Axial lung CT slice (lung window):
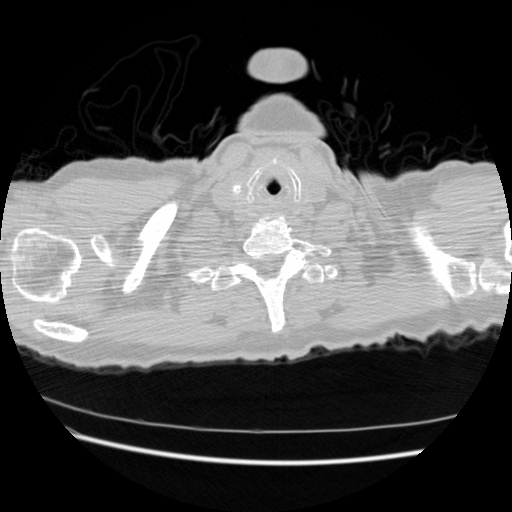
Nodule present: no